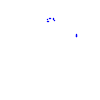
Particle: kaon